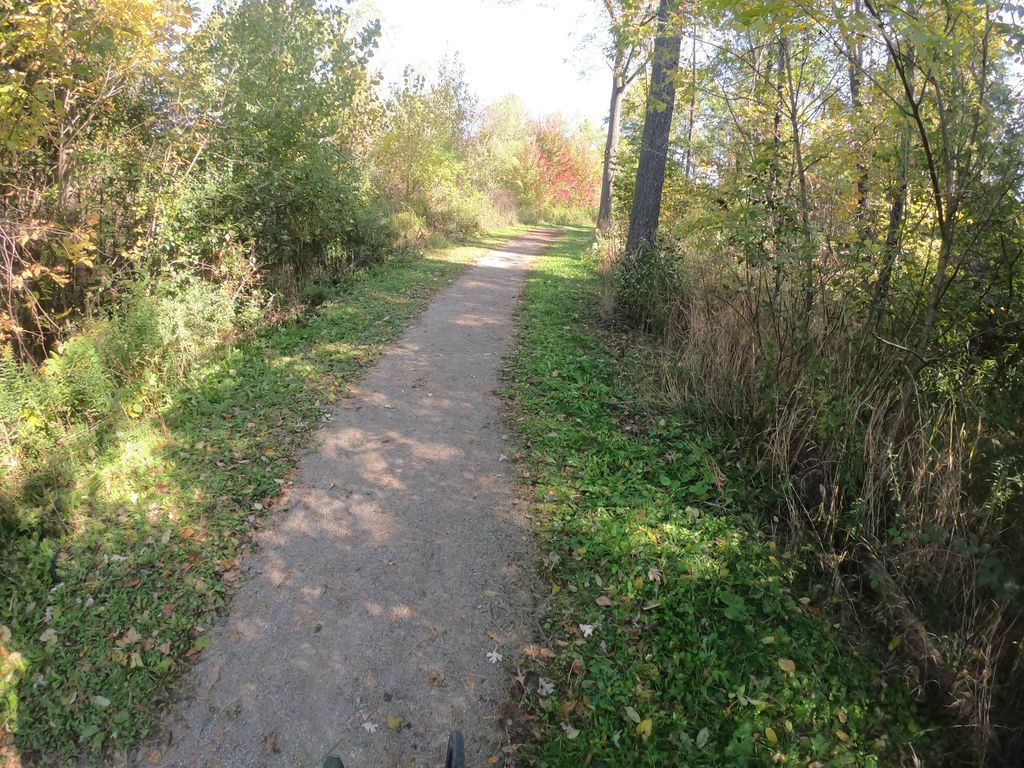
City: kitchener-waterloo